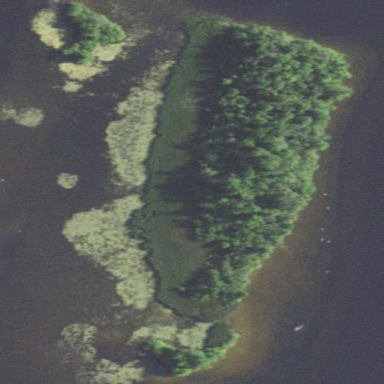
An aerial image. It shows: Image showing island.